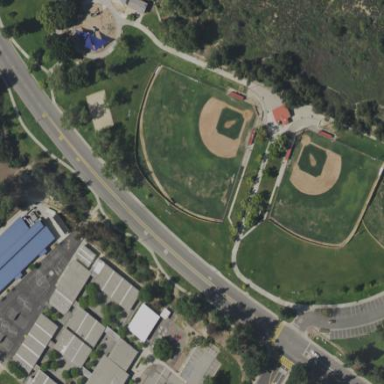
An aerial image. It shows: Baseball pitch for leisure and sports activities.